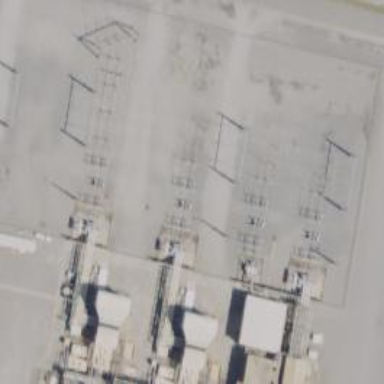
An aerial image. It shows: Switch for power supply.